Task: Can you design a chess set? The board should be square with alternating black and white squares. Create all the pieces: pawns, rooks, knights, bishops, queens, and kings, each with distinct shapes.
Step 102:
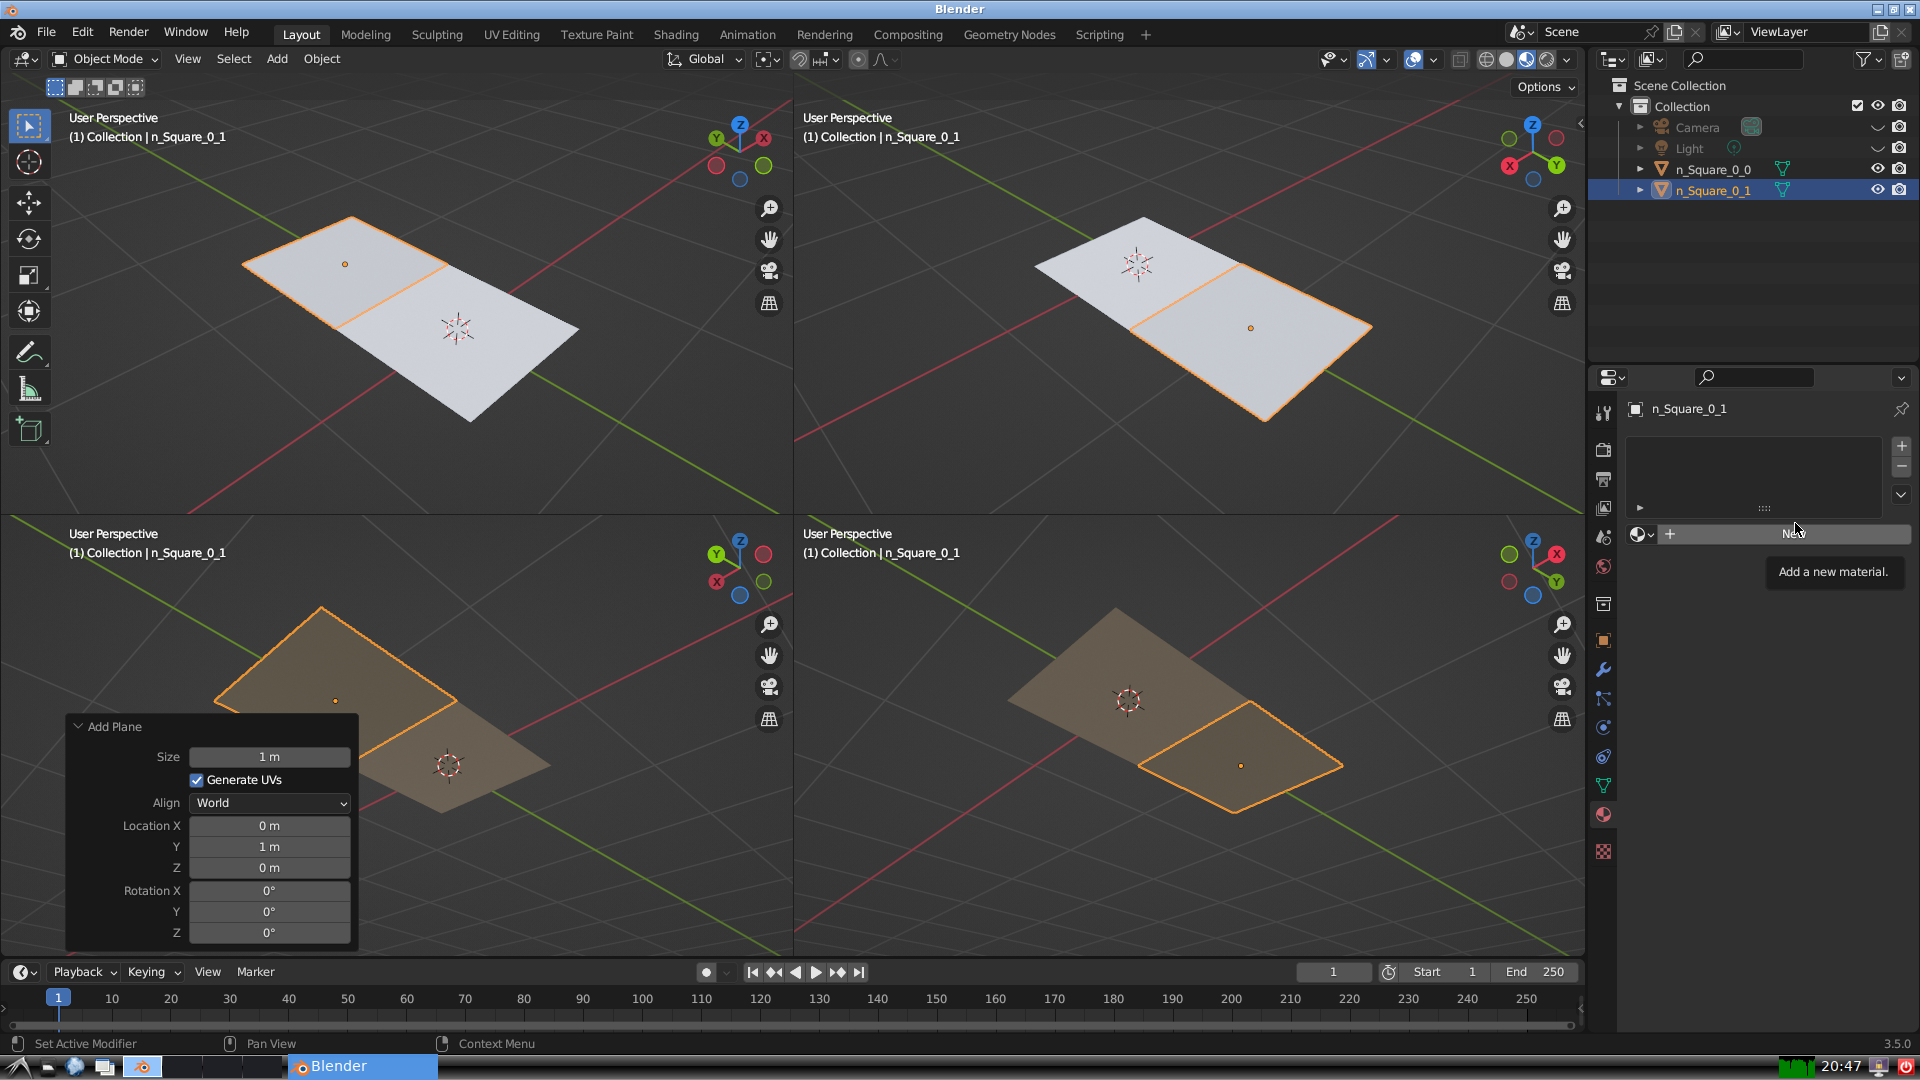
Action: click: no